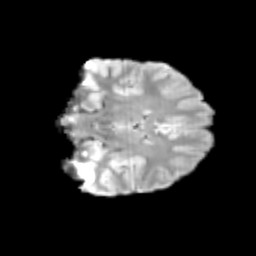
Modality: T2w
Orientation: coronal
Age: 11
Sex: female
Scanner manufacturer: siemens
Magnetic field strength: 3 T
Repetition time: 3.8 s
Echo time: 0.07 s